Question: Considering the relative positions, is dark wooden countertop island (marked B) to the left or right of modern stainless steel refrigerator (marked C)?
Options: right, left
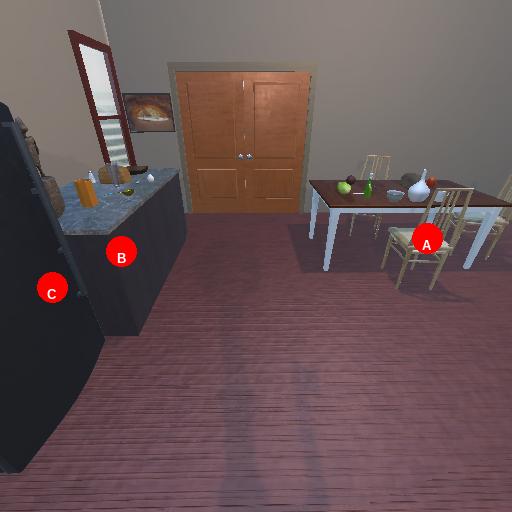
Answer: right